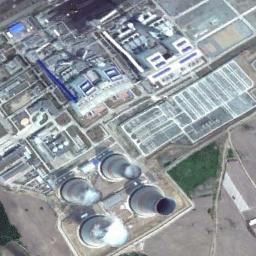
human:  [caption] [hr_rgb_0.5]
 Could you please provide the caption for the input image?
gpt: There are two thermal power stations, and the right one is emitting smoke .

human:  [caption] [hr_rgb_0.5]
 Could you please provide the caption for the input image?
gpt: There are neatly planned plants and equipment in the thermal power station, and there are four cooling towers and three steaming .

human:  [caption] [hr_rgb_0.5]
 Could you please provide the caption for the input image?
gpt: There are many buildings next to the thermal power station .

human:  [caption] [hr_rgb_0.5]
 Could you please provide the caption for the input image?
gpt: The thermal power station is next to some buildings with white mist above .

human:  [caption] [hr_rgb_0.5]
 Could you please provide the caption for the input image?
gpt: There are many buildings and several chimneys on the thermal power station .